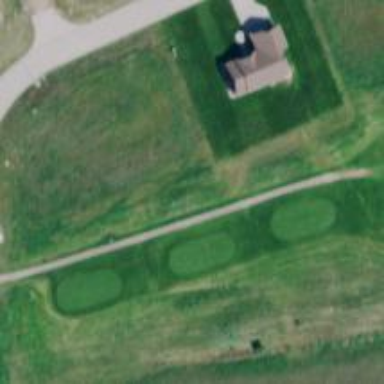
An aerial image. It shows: Path for both road and golf.